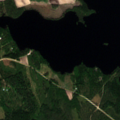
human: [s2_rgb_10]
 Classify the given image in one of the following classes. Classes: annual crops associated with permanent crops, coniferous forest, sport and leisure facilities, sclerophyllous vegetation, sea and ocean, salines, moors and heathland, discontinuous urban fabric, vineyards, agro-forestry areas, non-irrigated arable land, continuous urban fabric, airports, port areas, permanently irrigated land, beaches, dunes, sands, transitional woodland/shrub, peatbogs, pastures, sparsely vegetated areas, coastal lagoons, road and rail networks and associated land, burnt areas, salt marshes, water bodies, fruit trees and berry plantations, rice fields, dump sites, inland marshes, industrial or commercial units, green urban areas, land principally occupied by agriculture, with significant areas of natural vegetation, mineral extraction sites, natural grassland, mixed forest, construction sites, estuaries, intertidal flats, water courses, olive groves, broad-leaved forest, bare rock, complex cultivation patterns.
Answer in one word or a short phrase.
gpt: land principally occupied by agriculture, with significant areas of natural vegetation, coniferous forest, mixed forest, water bodies